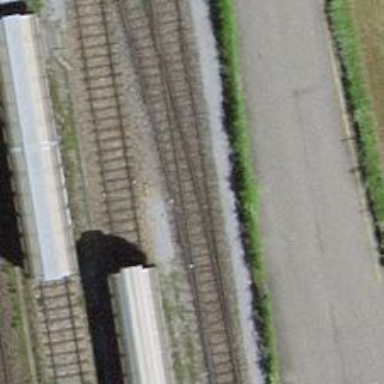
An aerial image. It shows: Railway switch.